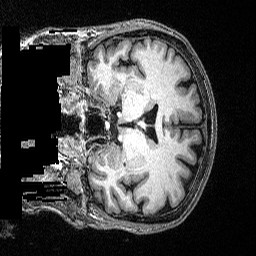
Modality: T1w
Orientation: coronal
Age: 48
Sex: male
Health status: ill
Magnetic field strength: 3 T
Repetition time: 2.53 s
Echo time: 0.00331 s